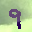
Label: 9